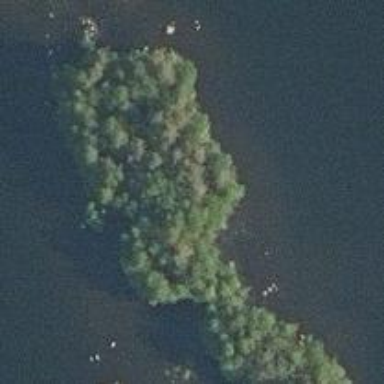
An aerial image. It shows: Island.